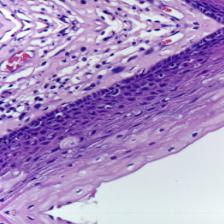
Diagnosis: Normal